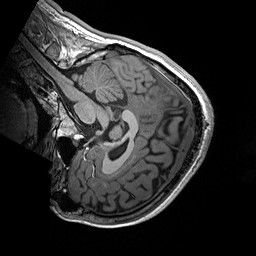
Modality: T1w
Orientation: sagittal
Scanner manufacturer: siemens
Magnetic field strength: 3 T
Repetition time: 2.2 s
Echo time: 0.00244 s